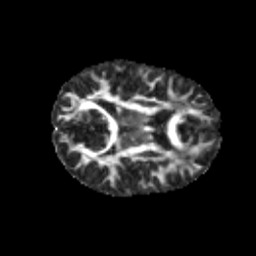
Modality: FA
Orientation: axial
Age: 13
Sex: female
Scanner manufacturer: siemens
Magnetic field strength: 3 T
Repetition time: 3.8 s
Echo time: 0.07 s